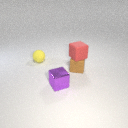
small brown rubber cube below small red rubber cube